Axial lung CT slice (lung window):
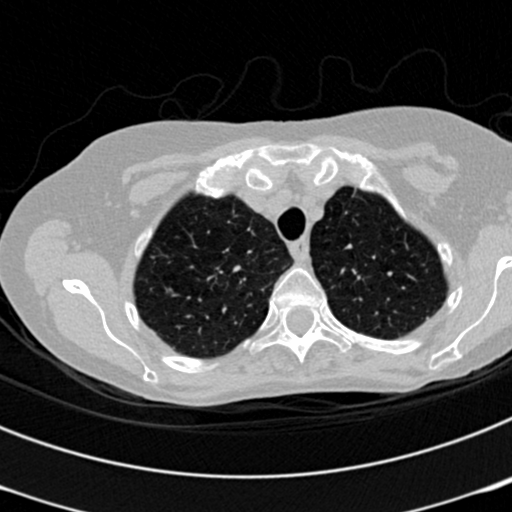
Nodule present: no